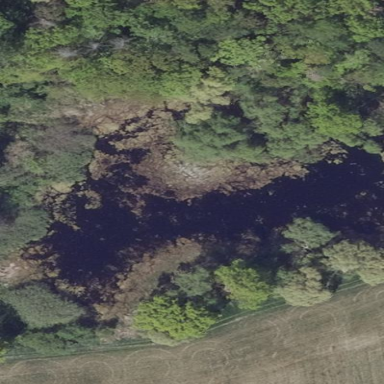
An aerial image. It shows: Swamp in wetland area.